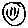
Label: smiley face